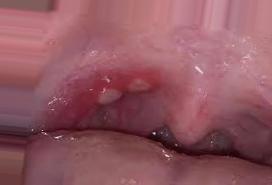
Condition: Mouth Ulcer